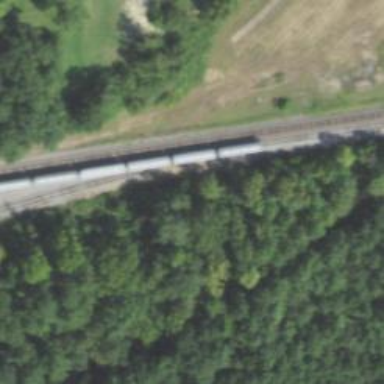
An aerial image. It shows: Railway yard used for servicing trains.